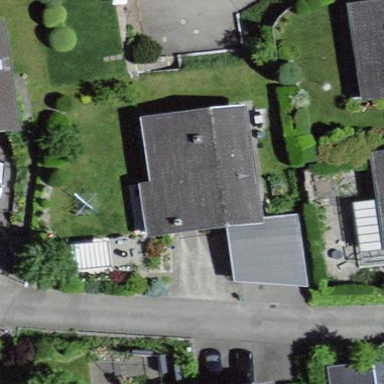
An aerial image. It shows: Residential building.